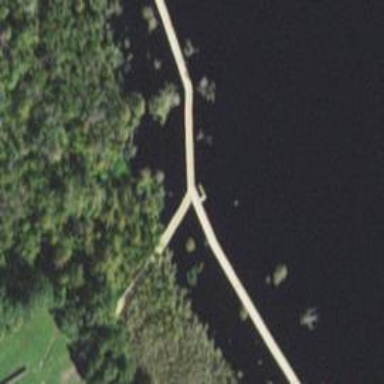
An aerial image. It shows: Path.